Interaction volume radius: 10 \u00c5
Interaction volume height: 50 \u00c5
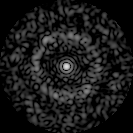
Disorder parameter: 0.8504